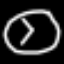
Label: clock